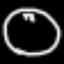
Label: clock